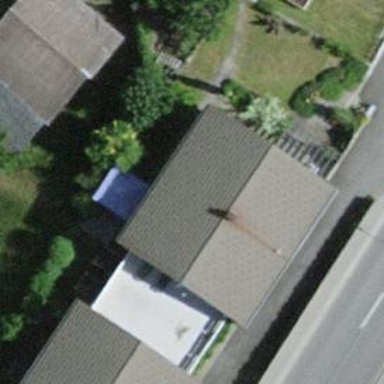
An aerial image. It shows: Simple house.